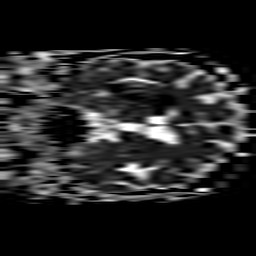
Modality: ADC
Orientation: coronal
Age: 75
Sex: male
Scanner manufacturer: philips
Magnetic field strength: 3 T
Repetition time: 3.332 s
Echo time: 0.076 s